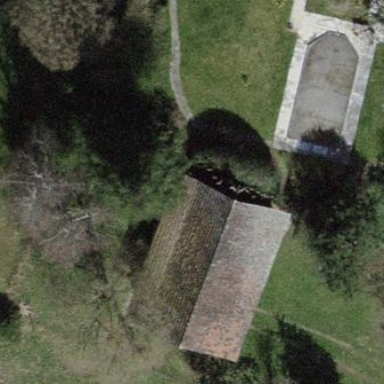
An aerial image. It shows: Building with tiled roof.